Field crop: maize
Growth stage: 1
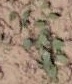
Species: convolvulus